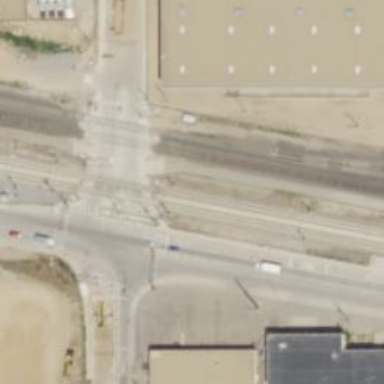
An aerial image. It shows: Railway level crossing.